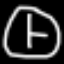
Label: clock